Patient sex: M
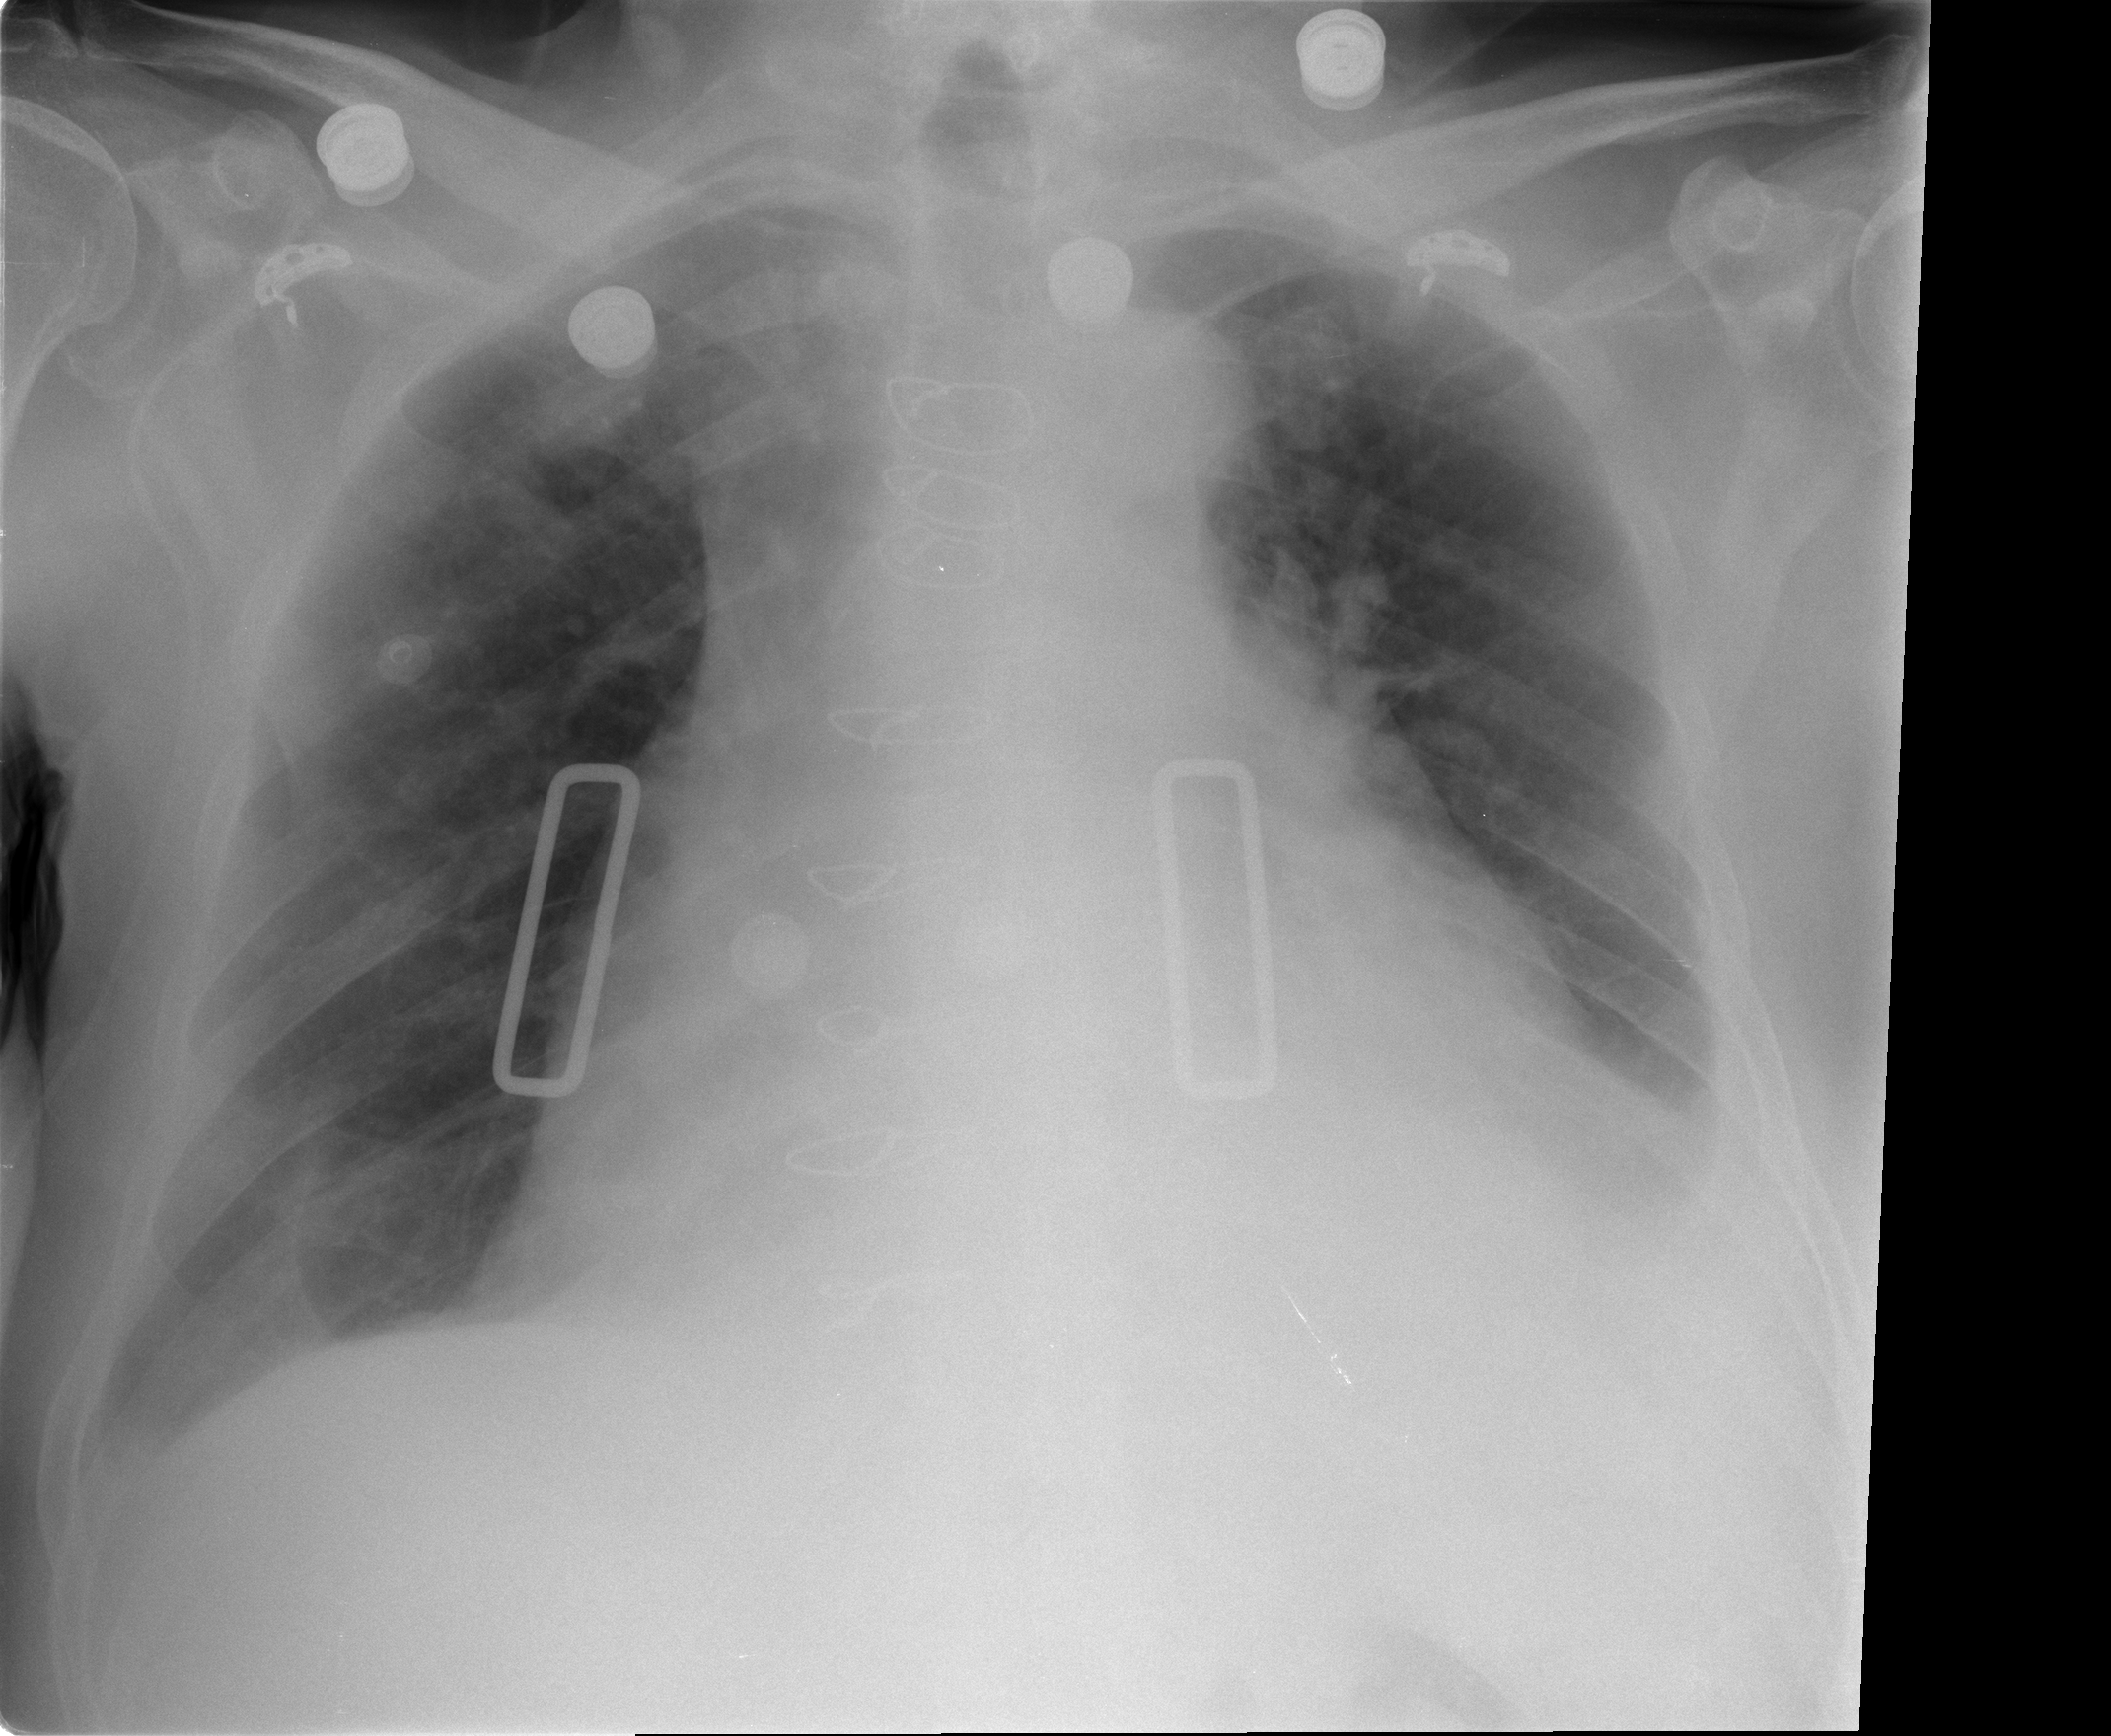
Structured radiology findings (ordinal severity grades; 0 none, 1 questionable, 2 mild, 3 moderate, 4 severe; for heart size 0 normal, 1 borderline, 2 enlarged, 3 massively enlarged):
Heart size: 2
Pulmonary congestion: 0
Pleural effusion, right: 2
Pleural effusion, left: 2
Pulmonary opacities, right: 0
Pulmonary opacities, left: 0
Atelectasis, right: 2
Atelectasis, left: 2